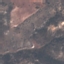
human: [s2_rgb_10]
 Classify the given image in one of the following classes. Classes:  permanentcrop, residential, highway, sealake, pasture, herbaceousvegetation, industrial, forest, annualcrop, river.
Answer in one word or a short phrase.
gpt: HerbaceousVegetation